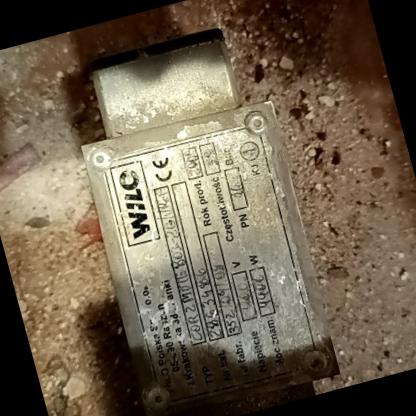
Klasa: tabliczka-znamionowa